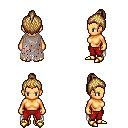
a pixel art fantasy rpg character, female body template, human, tanned skin, gray tattered cape, red pants, blonde short topknot hairstyle, gold boots, four views (front, back, left, right), 2x2 character sprite sheet, small pixel art, hard edges, no anti-aliasing